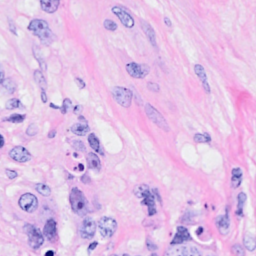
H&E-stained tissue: Breast